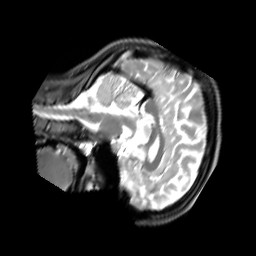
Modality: PDw
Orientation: sagittal
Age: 20
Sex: female
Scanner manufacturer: siemens
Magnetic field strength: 3 T
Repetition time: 11.88 s
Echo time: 0.014 s